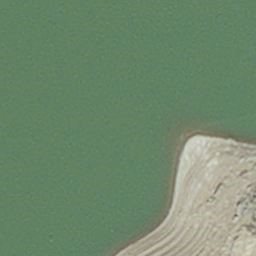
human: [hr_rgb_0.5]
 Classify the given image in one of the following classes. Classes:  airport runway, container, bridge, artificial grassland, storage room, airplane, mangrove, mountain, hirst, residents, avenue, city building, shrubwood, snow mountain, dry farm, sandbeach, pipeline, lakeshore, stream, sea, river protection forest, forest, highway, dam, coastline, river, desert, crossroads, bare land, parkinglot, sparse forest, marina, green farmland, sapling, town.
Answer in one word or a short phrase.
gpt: hirst